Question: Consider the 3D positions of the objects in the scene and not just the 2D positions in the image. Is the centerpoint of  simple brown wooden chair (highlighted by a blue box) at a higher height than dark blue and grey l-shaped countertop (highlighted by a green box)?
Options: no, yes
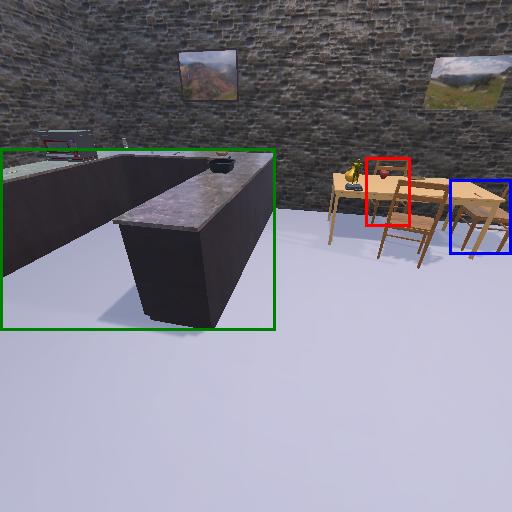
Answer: no